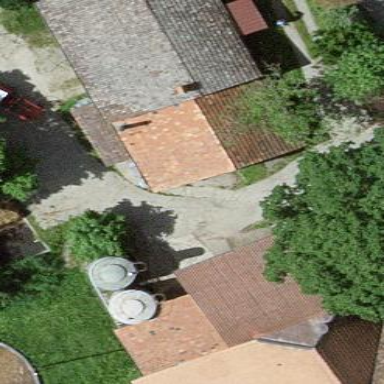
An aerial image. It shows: Garage.